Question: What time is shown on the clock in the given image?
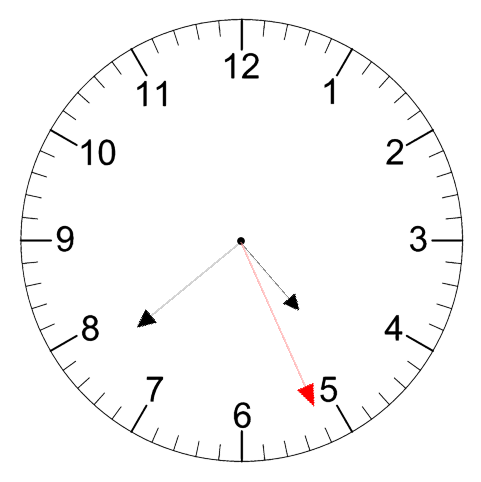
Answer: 04:38:26